A spectrogram of one vibration snapshot from a rotating bearing is shown (time on one axis, frequency on the other). Based on the visible evidence, which condition applies: normal, inner_race, outer_race, ball?
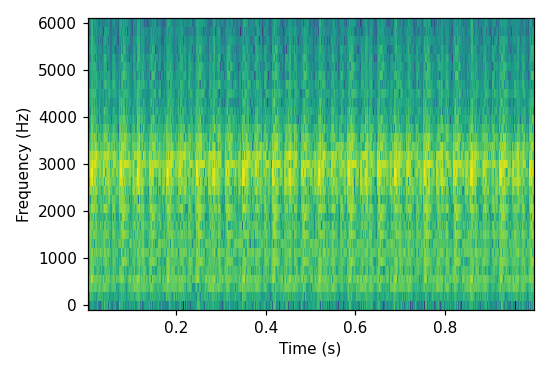
Answer: outer_race